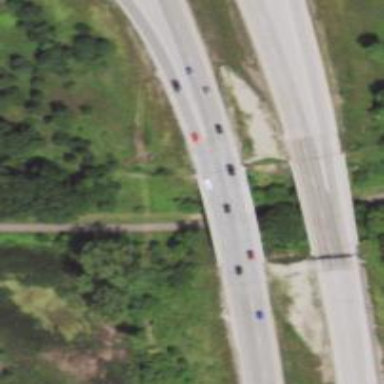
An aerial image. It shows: Motorway bridge.